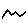
Label: zigzag